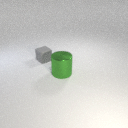
small gray rubber cube behind large green metal cylinder